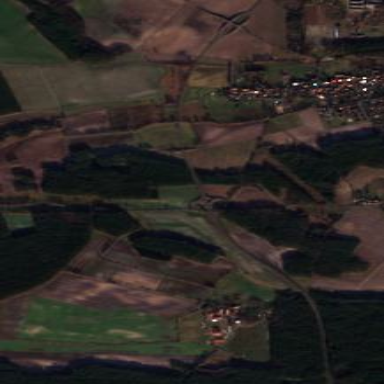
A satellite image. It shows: Picturesque farmland scene.